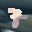
Label: 7